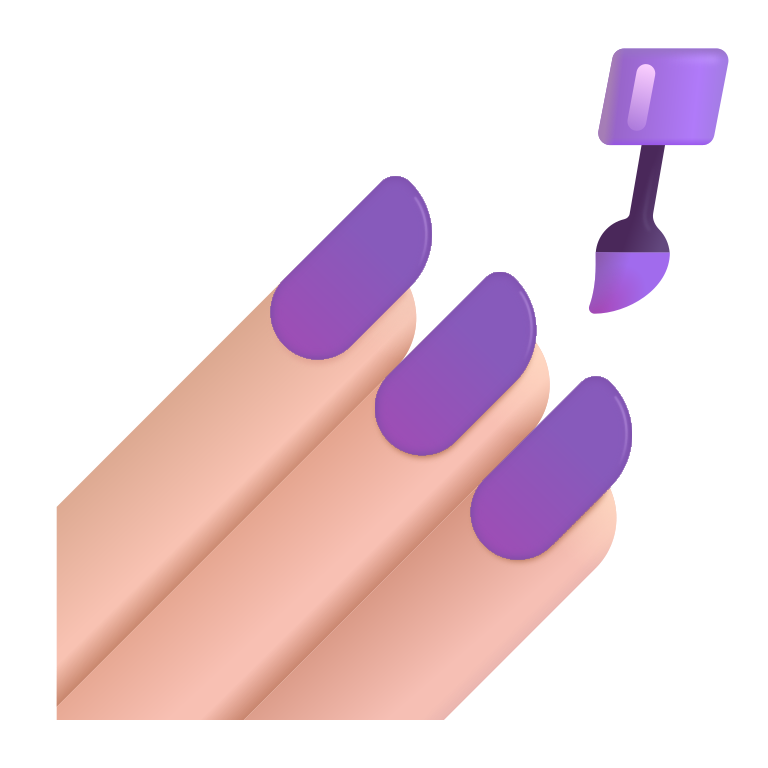
nail polish color light